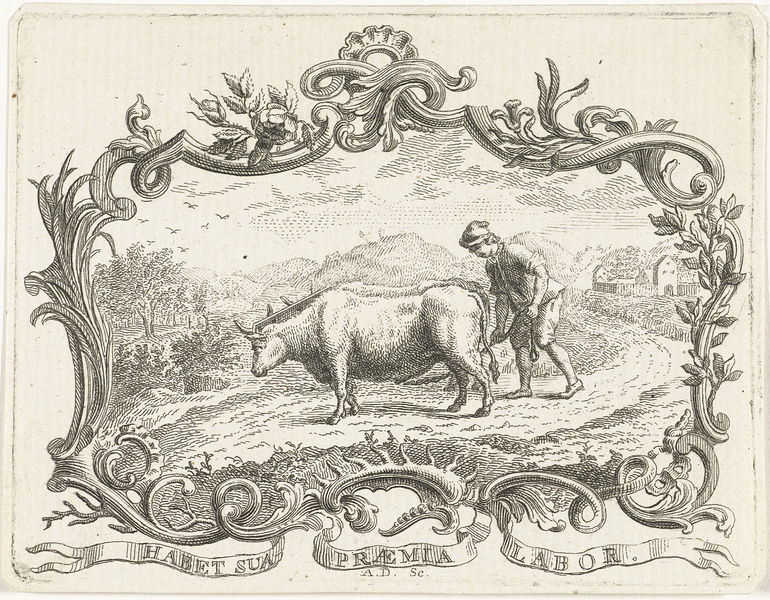
Titel: Boer die een akker ploegt met twee ossen, in cartouche
Künstler: Abraham Delfos
Standort: Amsterdam
Institution: Rijksmuseum
Schlagwörter: hat, ornate, white, black, gray, grey, flowers, print, woodcut, man, sky, tree, building, field, hill, house, landscape, trees, boy, grass, path, drawing, black and white, frame, gravure, etching, sketch, tail, birds, french, paysage, paysan, rural, leaves, buildings, cow, farm, farmer, bull, hoof, horn, kuh, oxen, hooves, herd, ornement, worker, stich, latin, barock, swirls, farming, labor, emblem, sick, plough, plow, bauer, agriculture, rosen, ox, lithography, peasent, yoke, habet, praemia, sua, scrollwork, ochsen, praema, bauernhaus, latin writing, banor, ruralité, moeurs, coutume, kummet, gehöft, farm scene